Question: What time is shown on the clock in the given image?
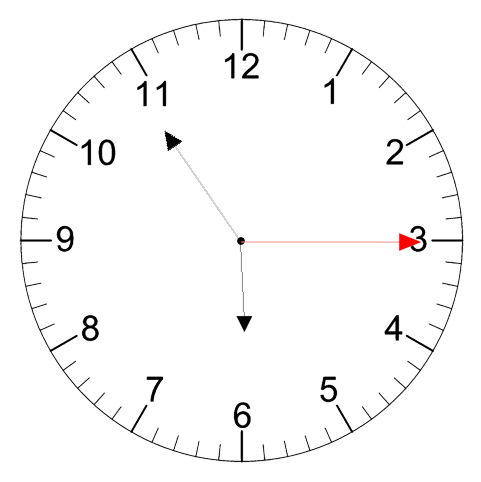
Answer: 05:54:15